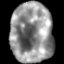
Tissue: lung
Cell type: Epithelial cells
Senescence score: 0.2221
Nuclear area (px): 2490
Mean DAPI intensity: 146.271